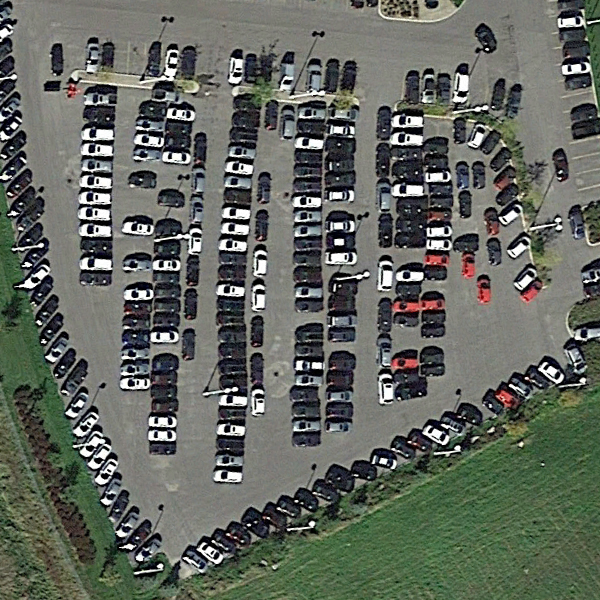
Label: Parking